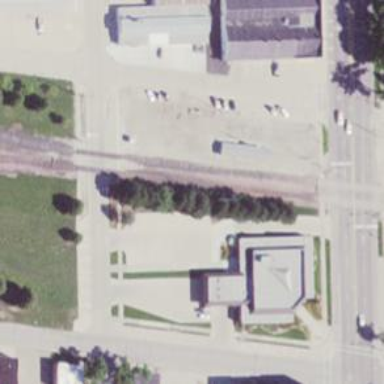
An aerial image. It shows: Historic railway station.